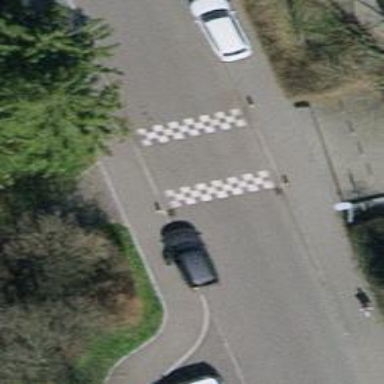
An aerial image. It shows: Traffic calming hump on the road.